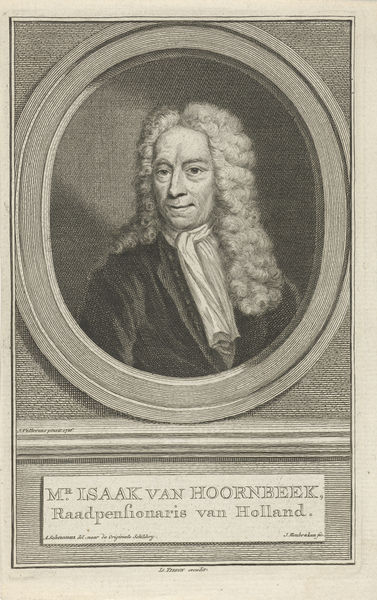
Titel: Portret van Isaac van Hoornbeek
Künstler: Jacob Houbraken
Standort: Amsterdam
Institution: Rijksmuseum
Schlagwörter: homme, portrait, aristocrate, hollande, isaak, van, hoornbeek